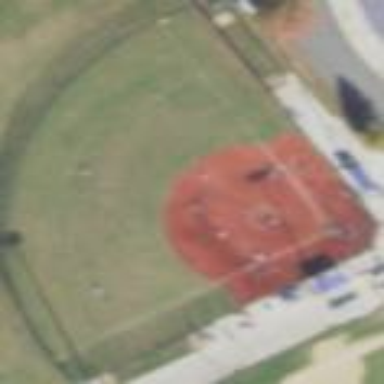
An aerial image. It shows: Baseball pitch for leisure and sports activities.